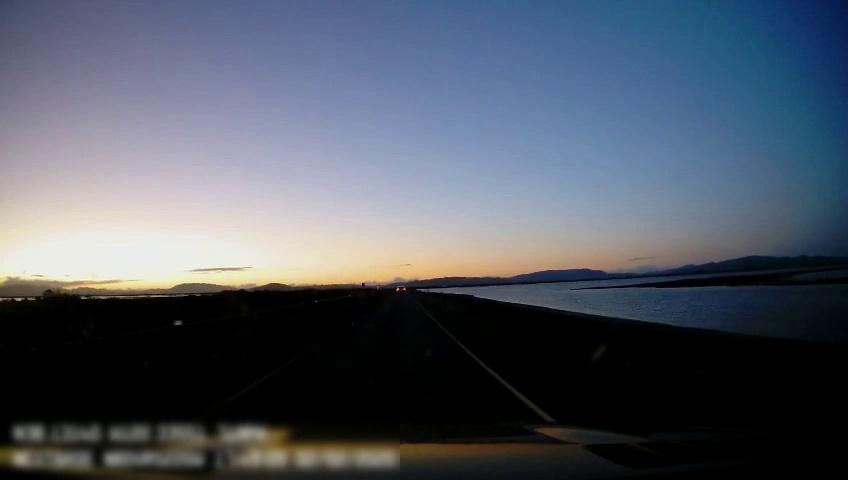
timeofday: Dusk/Dawn/Twilight
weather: Sunny
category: Drivable Space
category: Vehicles | Car
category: Lanes | Current Lane
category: Lanes | Current Lane